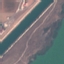
Land use / land cover: River